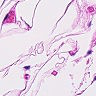
Metastatic tissue present: no